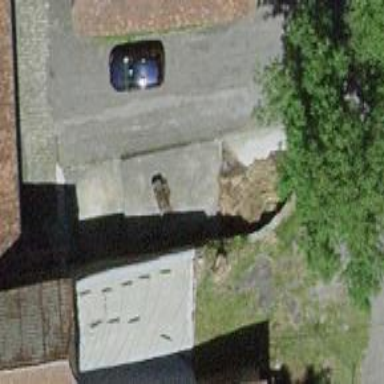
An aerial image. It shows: Retaining wall.